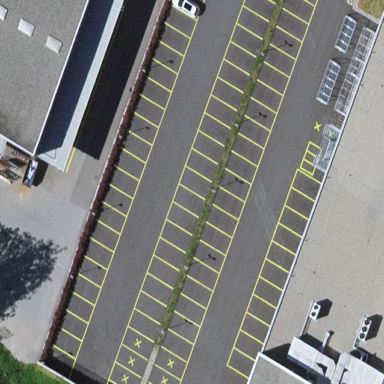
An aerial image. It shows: Parking area with surface.